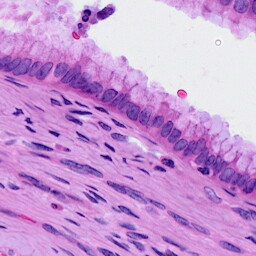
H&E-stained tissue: Cervix